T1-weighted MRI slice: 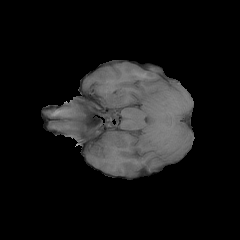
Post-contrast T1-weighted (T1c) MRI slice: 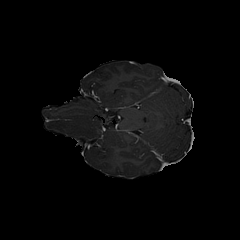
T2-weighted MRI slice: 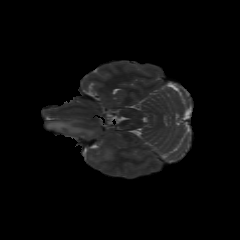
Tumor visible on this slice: yes